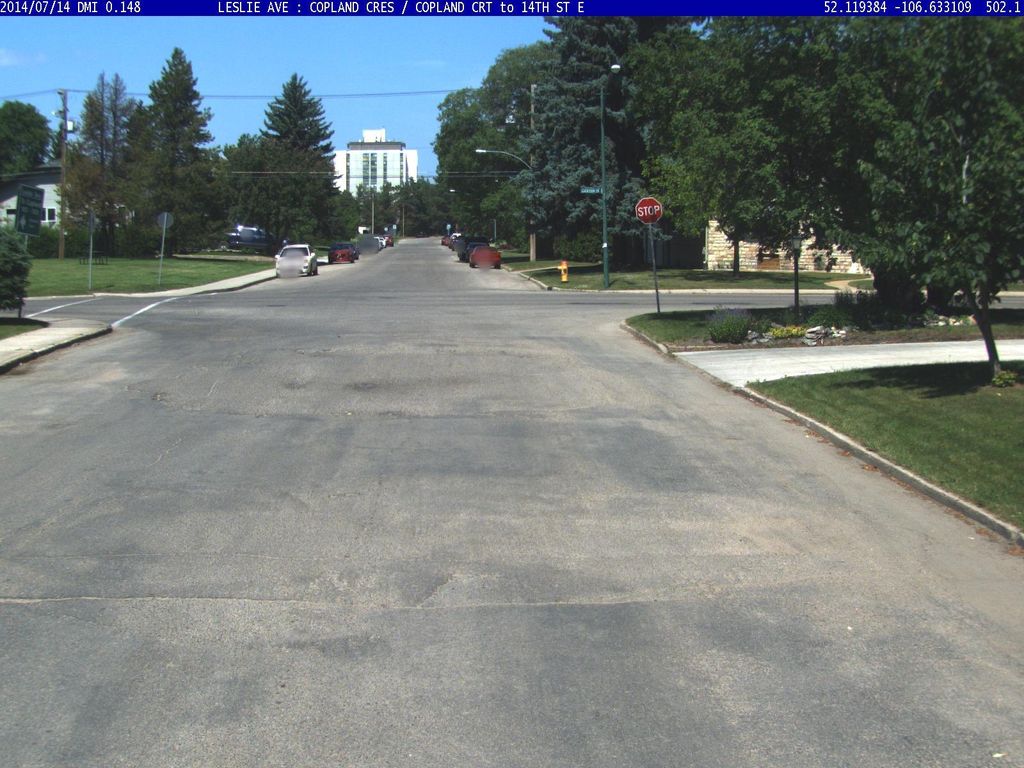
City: saskatoon